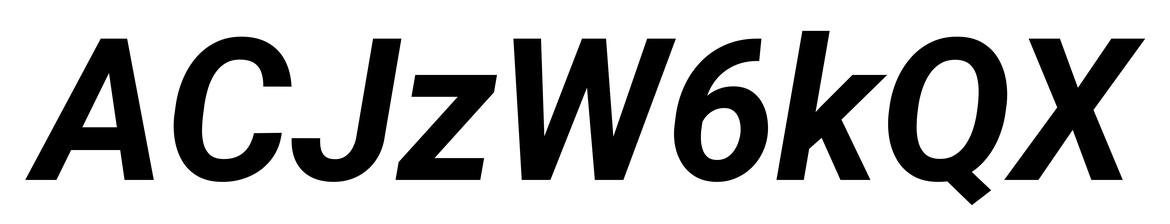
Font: Roboto-Italic_Bold_Italic